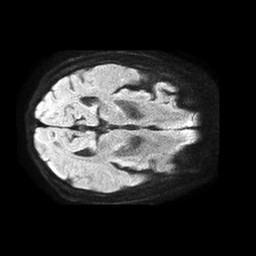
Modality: TRACE
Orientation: axial
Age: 60
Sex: female
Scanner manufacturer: philips
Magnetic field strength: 1.5 T
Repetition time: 4.6 s
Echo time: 0.08517 s